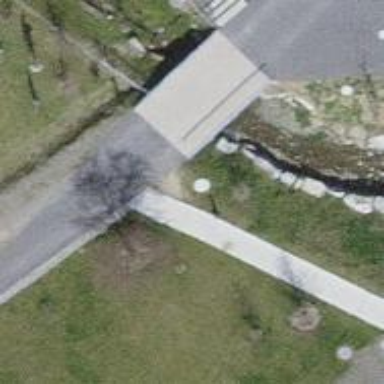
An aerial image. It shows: Concrete surface bridge over service road.